Field crop: maize
Growth stage: 2
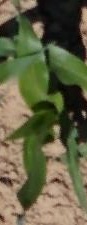
Species: maize